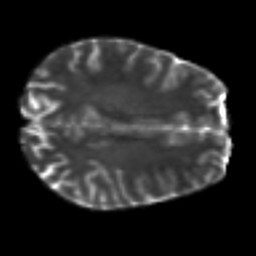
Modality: T2w
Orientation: axial
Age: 20
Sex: male
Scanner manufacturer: siemens
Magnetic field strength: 3 T
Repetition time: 7 s
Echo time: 0.0926 s